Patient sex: F
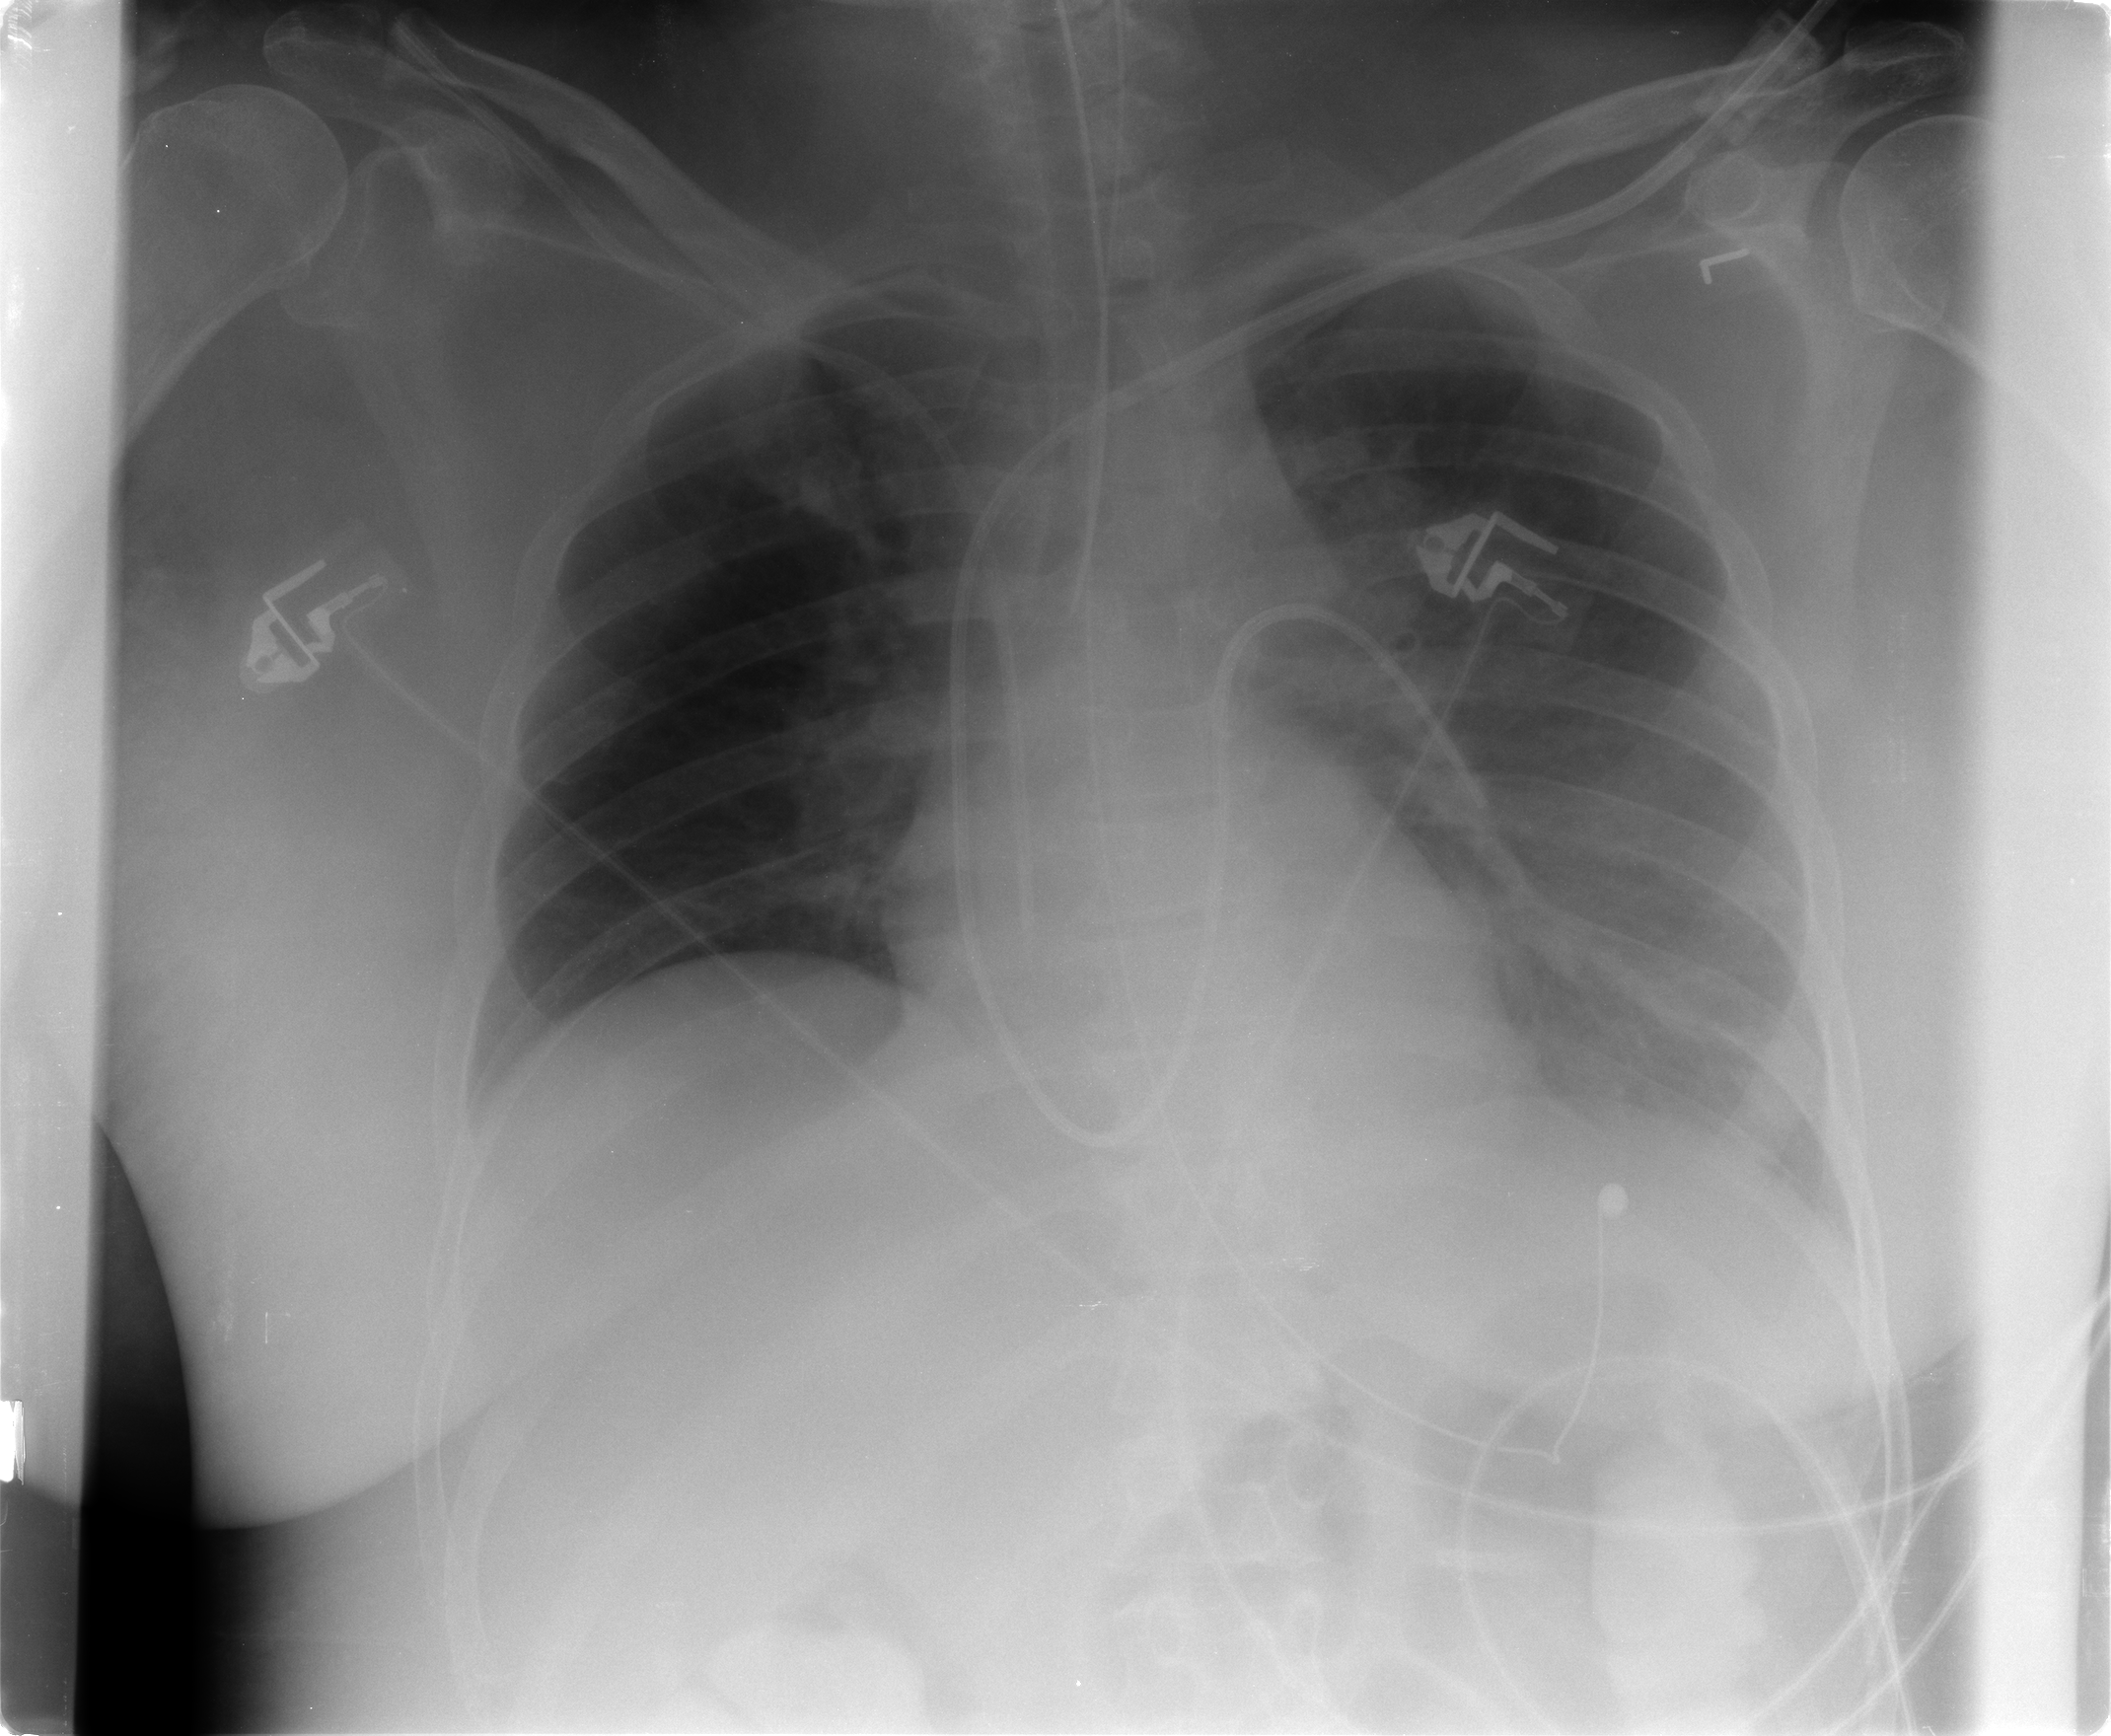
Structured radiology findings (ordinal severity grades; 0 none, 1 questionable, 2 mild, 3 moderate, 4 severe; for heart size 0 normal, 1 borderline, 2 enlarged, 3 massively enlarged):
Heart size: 0
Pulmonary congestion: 0
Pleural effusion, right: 0
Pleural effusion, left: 2
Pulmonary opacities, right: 0
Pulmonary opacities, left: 3
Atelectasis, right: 0
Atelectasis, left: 2